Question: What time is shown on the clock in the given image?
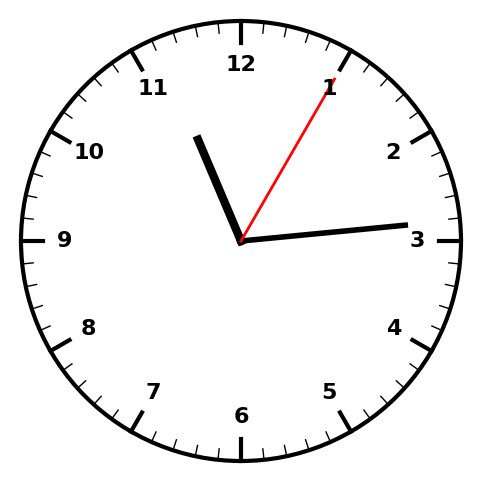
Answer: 11:14:05